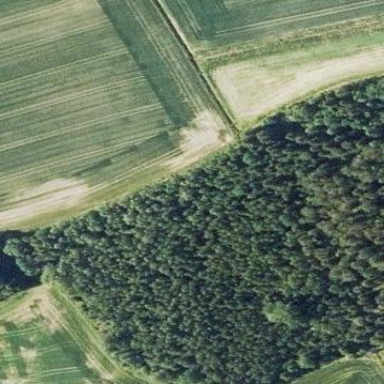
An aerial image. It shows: Forest area.